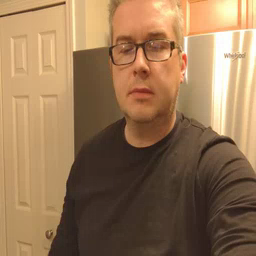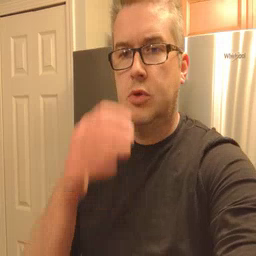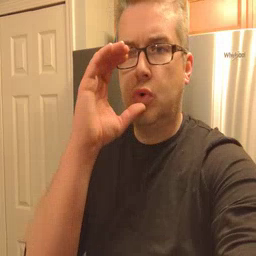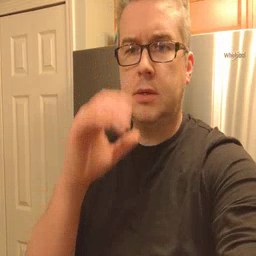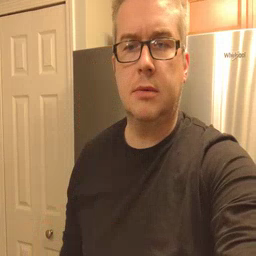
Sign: drink